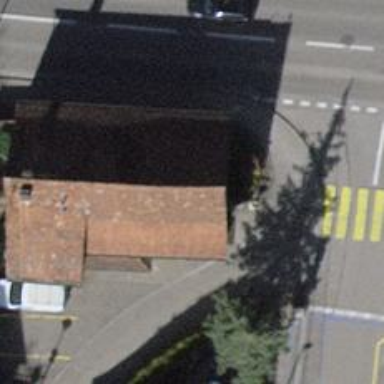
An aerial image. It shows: Bakery.